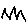
Label: zigzag